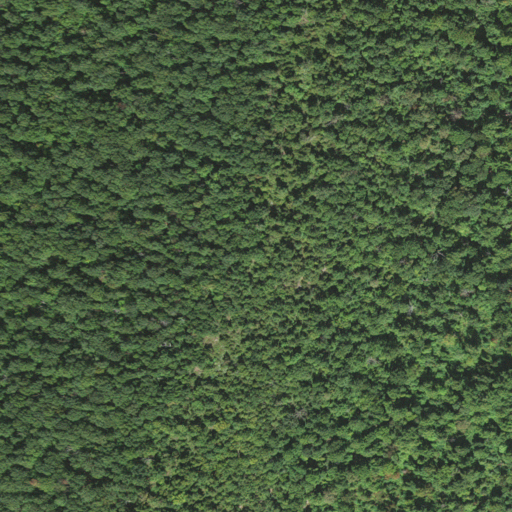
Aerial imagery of mountain in Virginia named North Mountain containing only deciduous forest